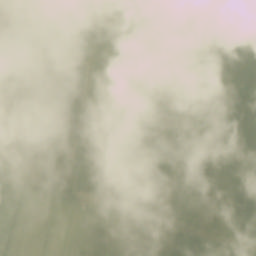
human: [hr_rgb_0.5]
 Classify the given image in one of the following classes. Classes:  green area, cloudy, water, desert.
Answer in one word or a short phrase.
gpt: cloudy